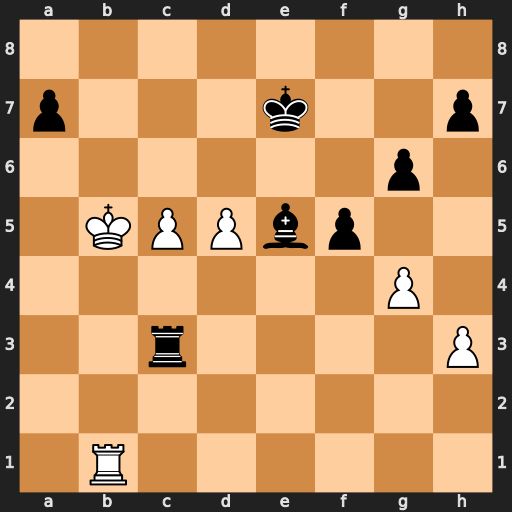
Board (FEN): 8/p3k2p/6p1/1KPPbp2/6P1/2r4P/8/1R6
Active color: w
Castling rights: -
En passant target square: -
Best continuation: Re1 f4 Rxe5+